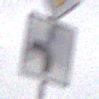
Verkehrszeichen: VerlaufVorfahrtsstrasse5
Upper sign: Vorfahrtsstrasse
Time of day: Midday
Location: Outdoor (RoadRail)
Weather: Overcast
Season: NotSpecified
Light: Natural